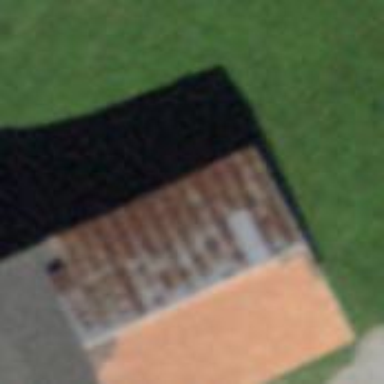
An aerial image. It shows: Barn.